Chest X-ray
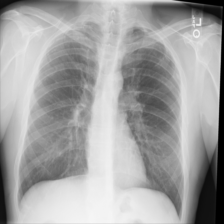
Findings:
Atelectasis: negative
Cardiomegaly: negative
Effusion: negative
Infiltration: negative
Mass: negative
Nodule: negative
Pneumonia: negative
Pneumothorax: negative
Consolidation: negative
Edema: negative
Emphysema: negative
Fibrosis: positive
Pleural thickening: negative
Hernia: negative